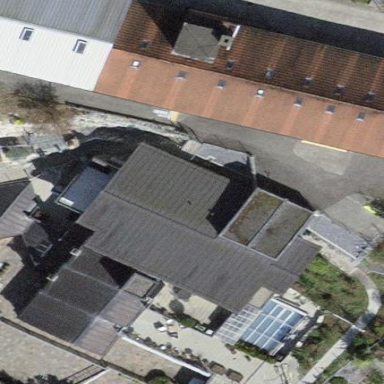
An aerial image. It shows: Flat-roofed building.